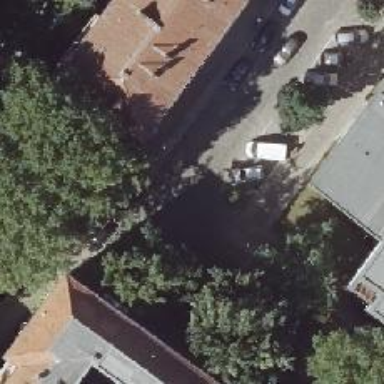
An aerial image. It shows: Residential road with separate sidewalks. There is parking lane on the right and parking spaces on the left side of the street.